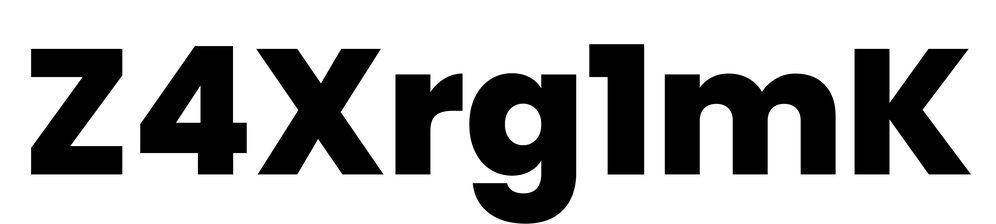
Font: Poppins-ExtraBold